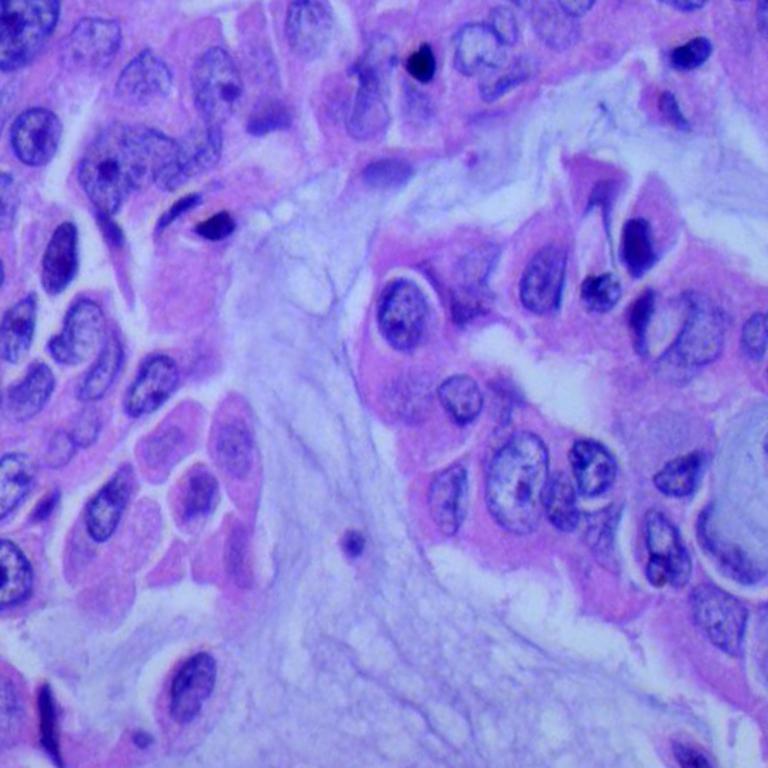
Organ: lung
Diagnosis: adenocarcinomas